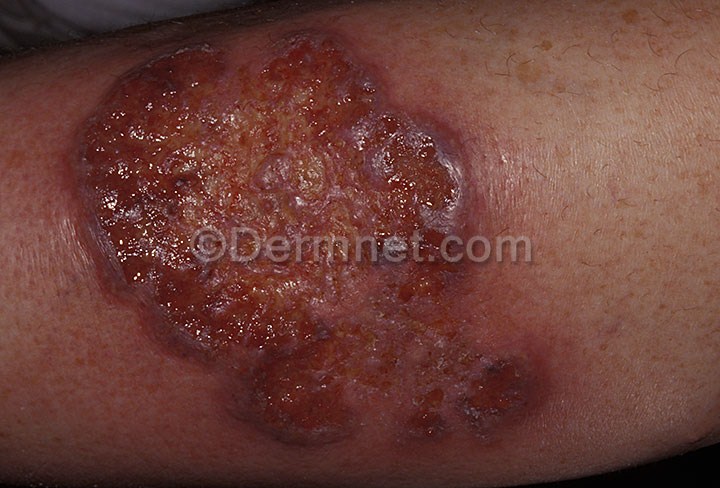
Disease: Vasculitis Photos